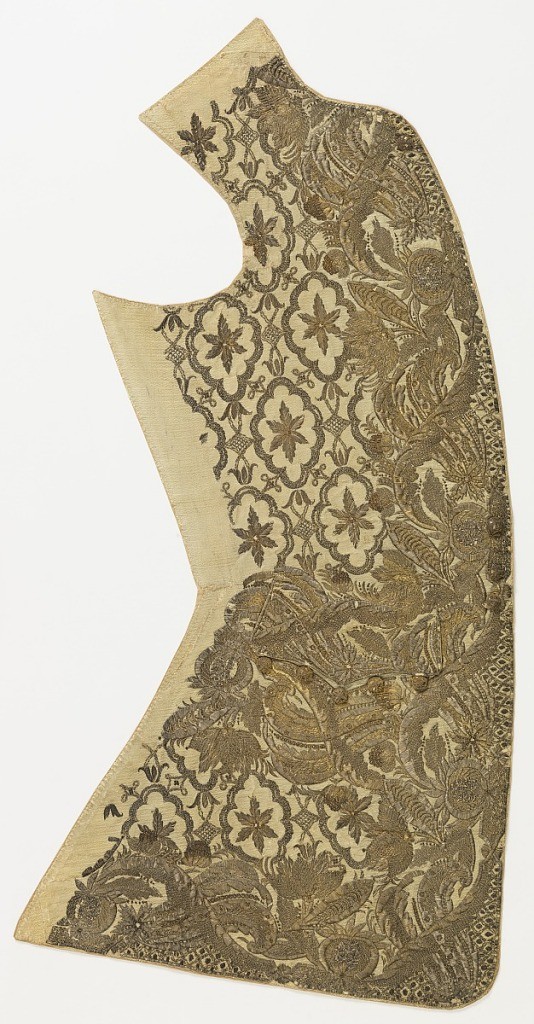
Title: Waistcoat front
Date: ca. 1725–35
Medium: silk, metal-wrapped threads with silk core Technique: embroidery using satin stitch and couching in five different metallic yarns on silk plain weave patterned with supplementary warp floats
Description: Right front of gentleman's waistcoat embroidered in relief in gold and silver. Border pattern of foliage, flowers and pomegranates.